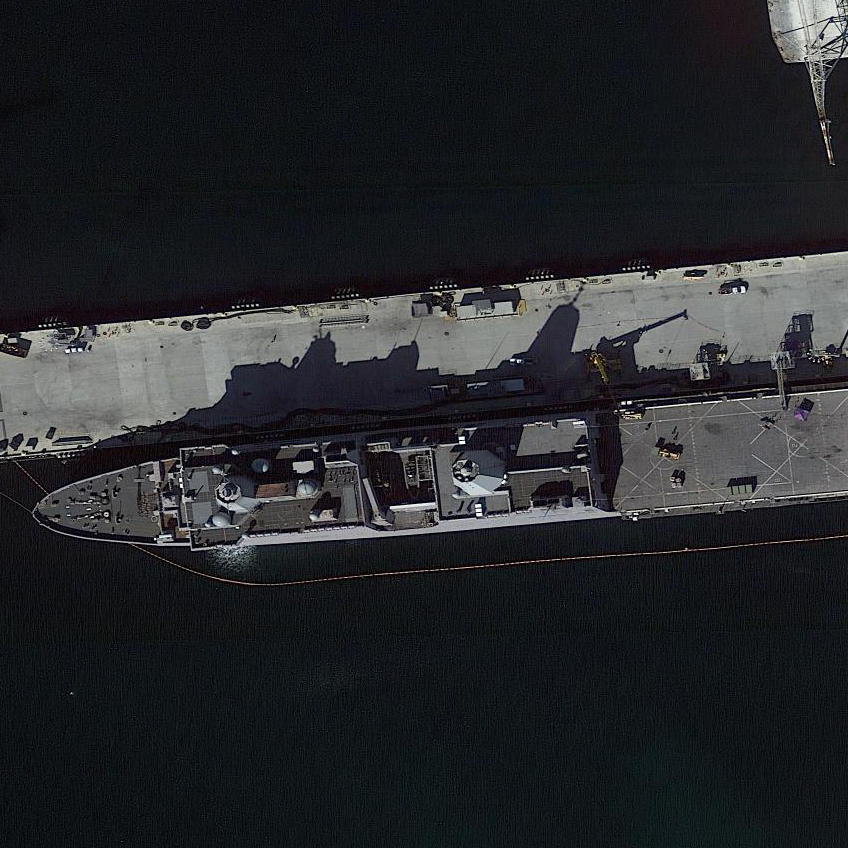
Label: combat